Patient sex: M
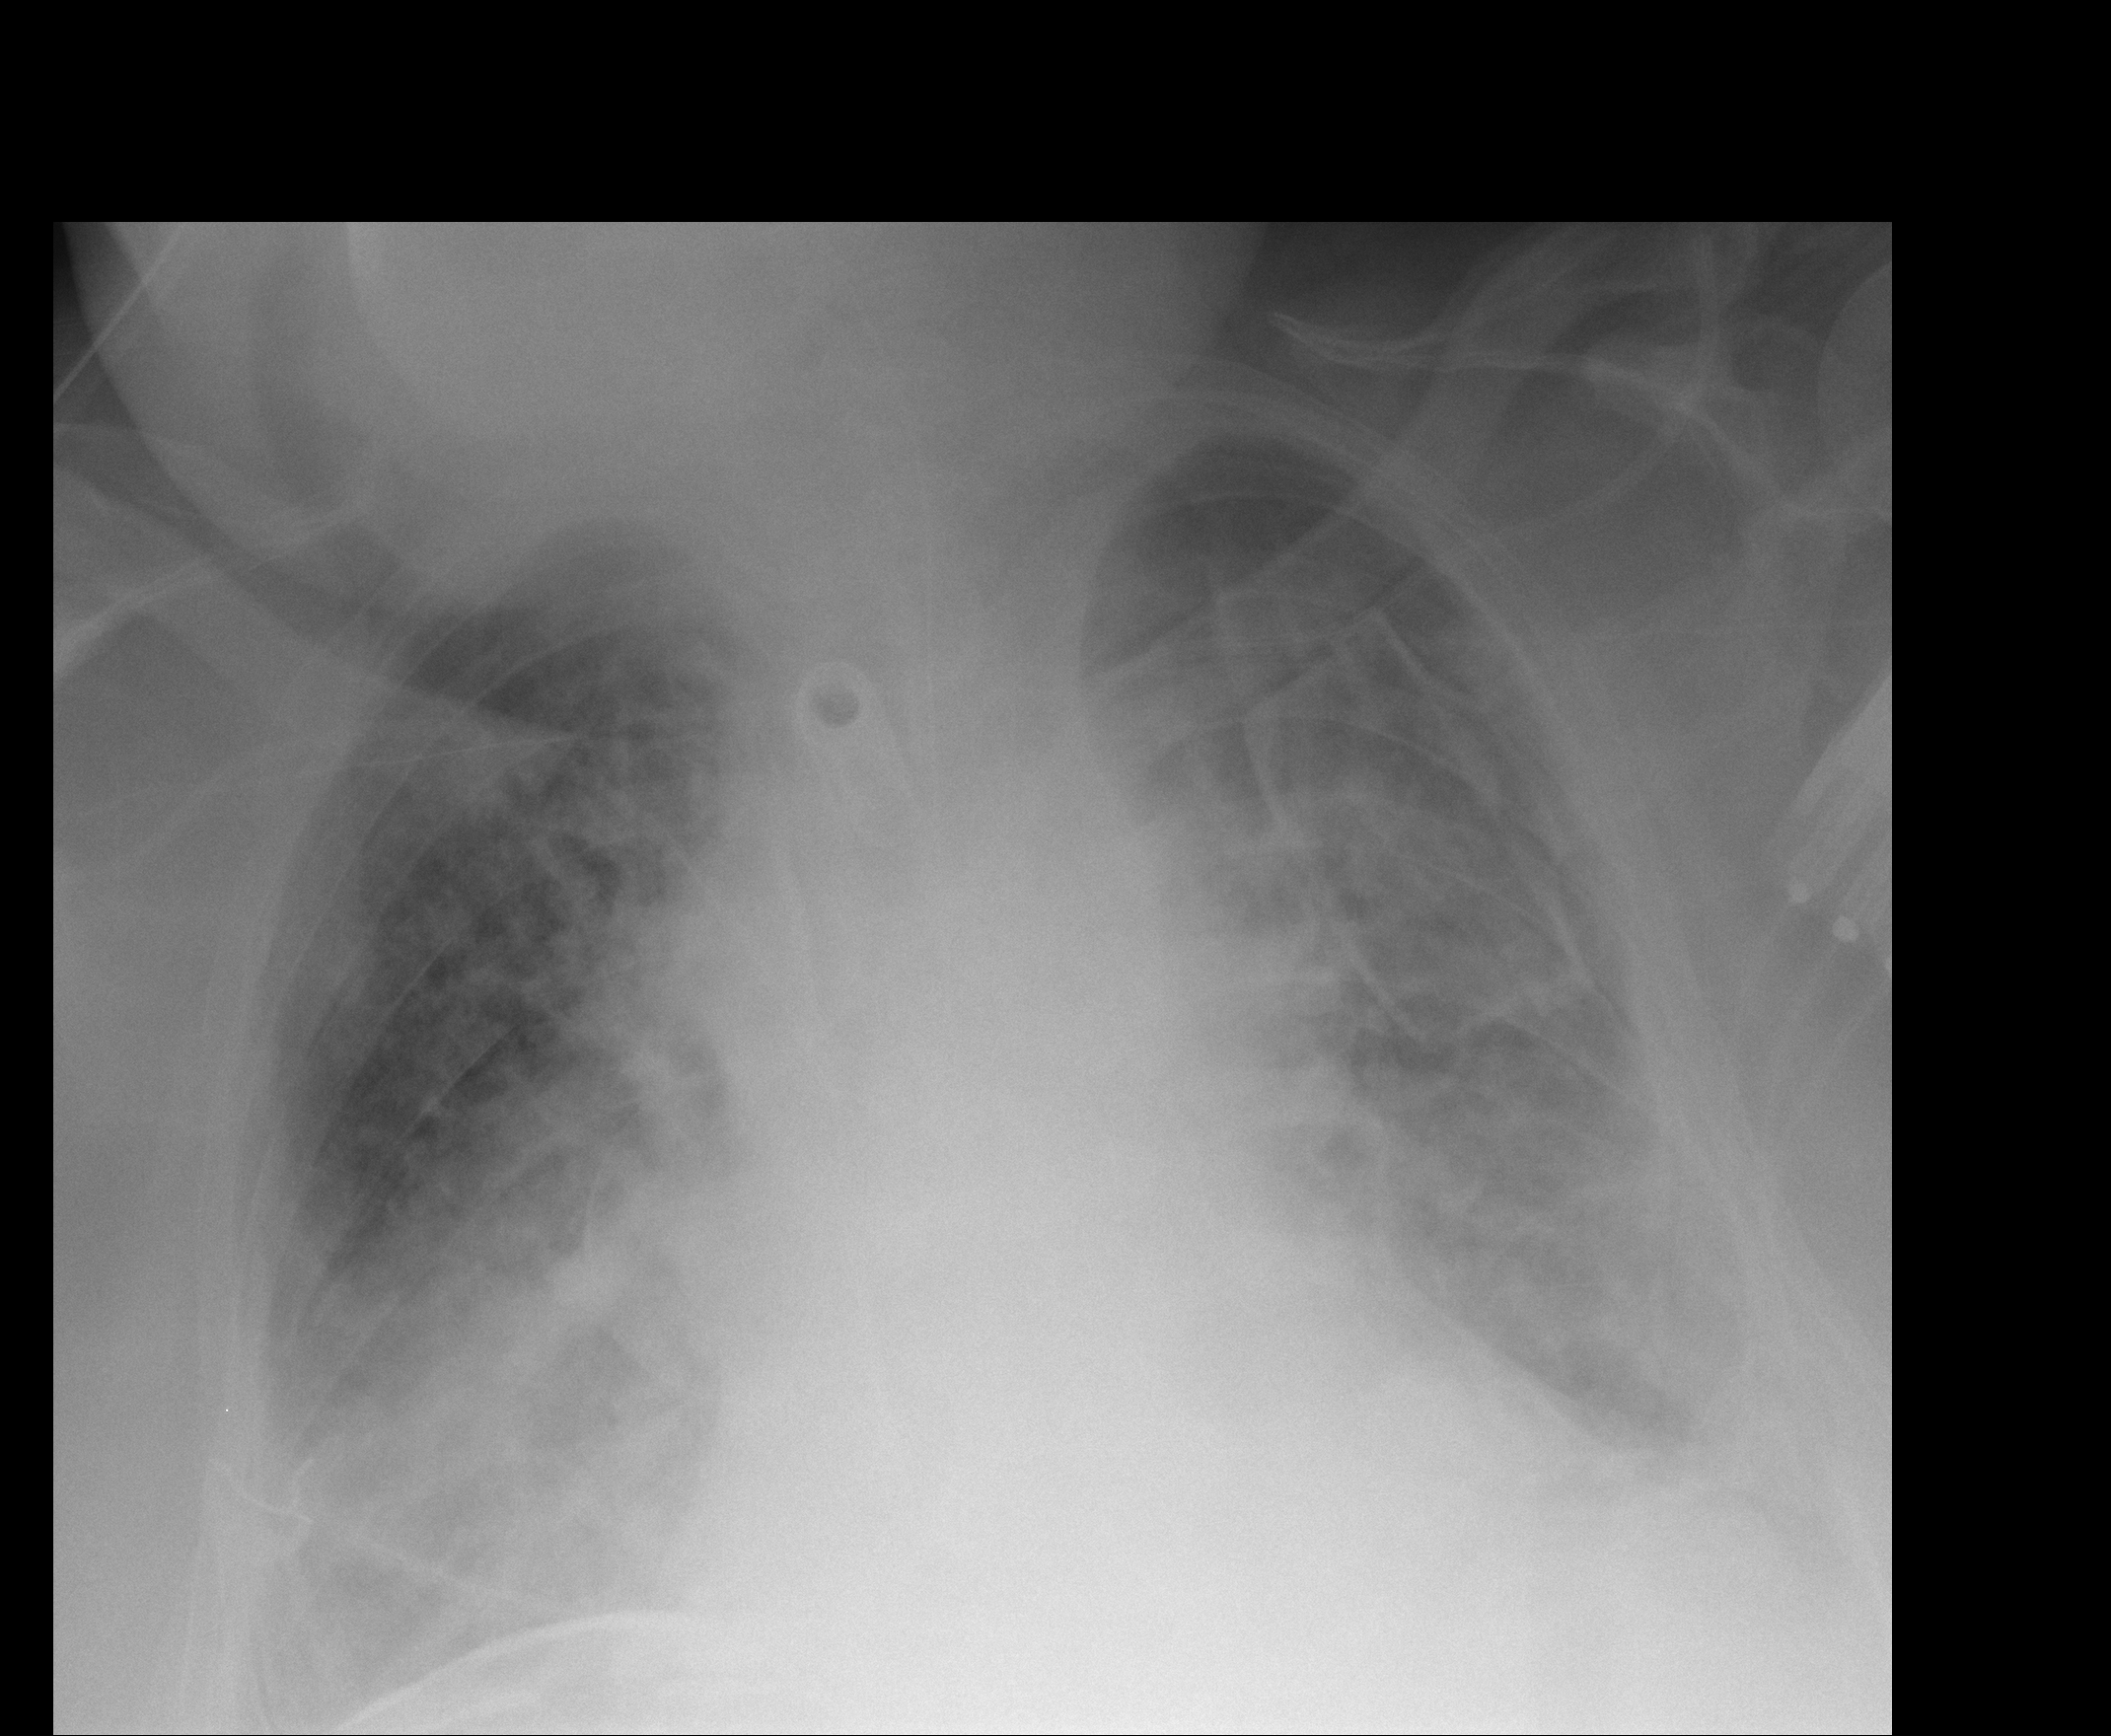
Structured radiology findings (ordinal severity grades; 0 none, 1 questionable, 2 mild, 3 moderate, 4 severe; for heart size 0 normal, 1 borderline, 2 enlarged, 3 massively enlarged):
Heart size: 0
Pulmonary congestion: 0
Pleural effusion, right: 2
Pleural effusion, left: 3
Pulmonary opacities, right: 0
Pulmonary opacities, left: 2
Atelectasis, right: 2
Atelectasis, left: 0